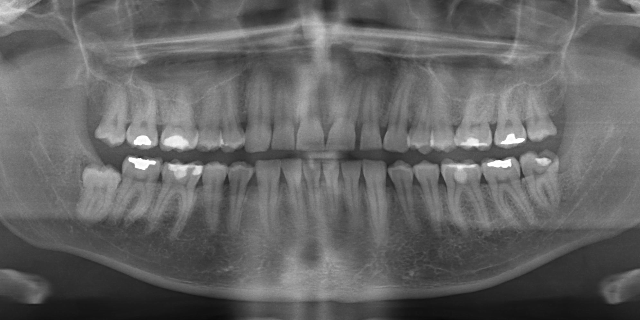
adult